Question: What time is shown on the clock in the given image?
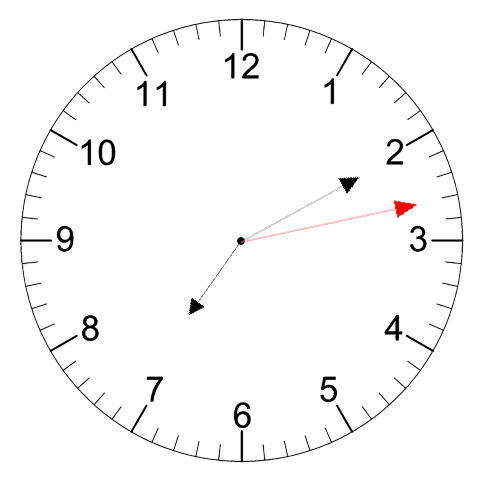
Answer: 07:10:13